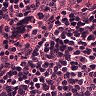
Metastatic tissue present: no